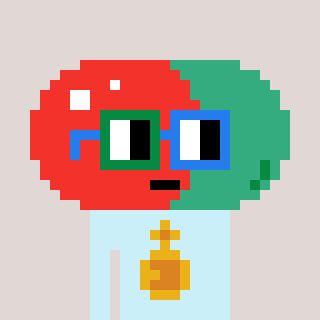
a pixel art character with square green and blue glasses, a pill-shaped head and a cold-colored body on a warm background